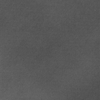
Label: dusty